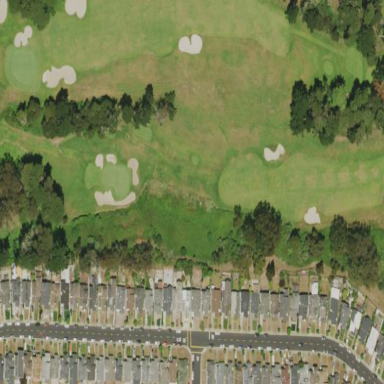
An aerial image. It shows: Area with grass used as rough in golf course.